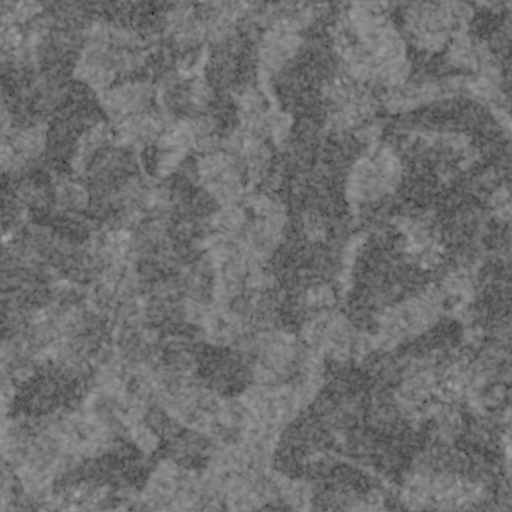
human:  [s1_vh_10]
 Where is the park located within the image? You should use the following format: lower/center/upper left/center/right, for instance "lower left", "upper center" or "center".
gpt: The park is located in the right of the image.
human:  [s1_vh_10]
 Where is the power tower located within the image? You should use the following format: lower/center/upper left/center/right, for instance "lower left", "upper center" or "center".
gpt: The power tower is located in the lower right of the image.
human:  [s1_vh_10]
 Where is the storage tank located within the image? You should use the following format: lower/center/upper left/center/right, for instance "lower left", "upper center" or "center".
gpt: The storage tank is located in the lower left of the image.
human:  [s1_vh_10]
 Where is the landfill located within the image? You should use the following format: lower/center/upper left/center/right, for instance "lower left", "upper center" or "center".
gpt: There is no landfill in the image.

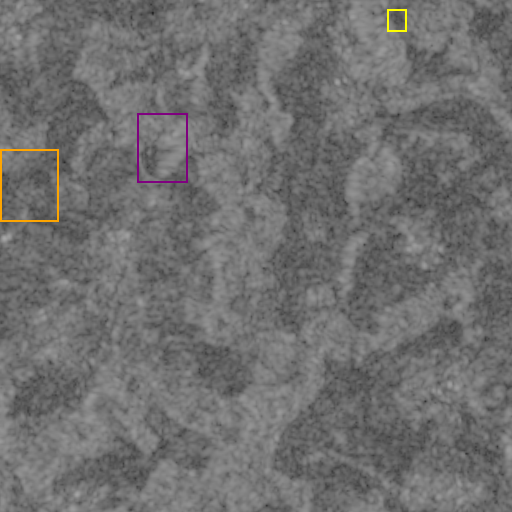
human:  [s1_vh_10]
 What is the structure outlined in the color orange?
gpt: The structure outlined in orange is a crop field.
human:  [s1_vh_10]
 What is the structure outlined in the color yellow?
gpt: The structure outlined in yellow is a park.
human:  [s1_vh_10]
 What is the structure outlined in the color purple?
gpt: The structure outlined in purple is a quarry.
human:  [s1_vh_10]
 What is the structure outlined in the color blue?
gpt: There is no blue outline.